Question: I have a little black line under all of my buttons which are in 'UIControlStateNormal'. Back buttons and Done buttons are not affected.
Here is image:

You can clearly see it, and it's super annoying. Here is how I'm setting all of my images:
'''
[[UIBarButtonItem appearance] setBackgroundImage:[UIImage imageNamed:@"nav-button"] forState:UIControlStateNormal barMetrics:UIBarMetricsDefault];
'''
I'm using the same technique for back and done buttons, which doesn't have issues.
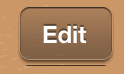
Answer: Try using '[[UIImage imageNamed:@"nav-button"] resizableImageWithCapInsets:...]'. Seems like your image is getting tiled because it's shorter than the button height.